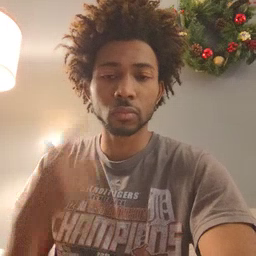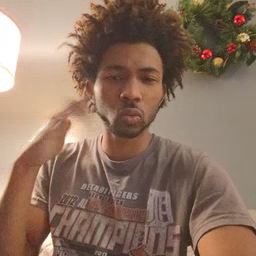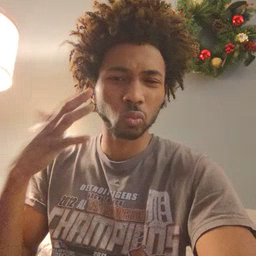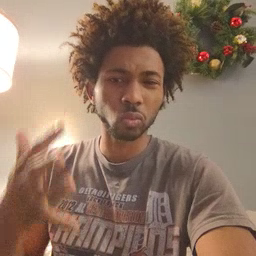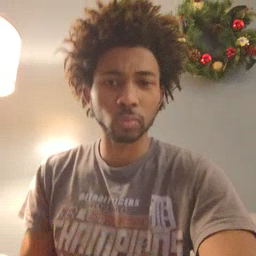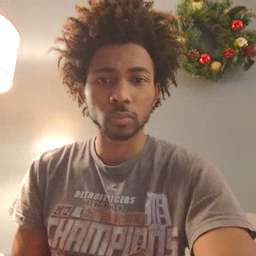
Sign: loud